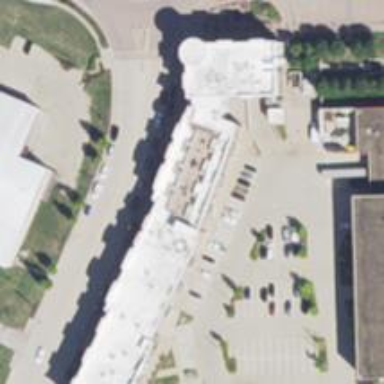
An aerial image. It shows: Retail building.